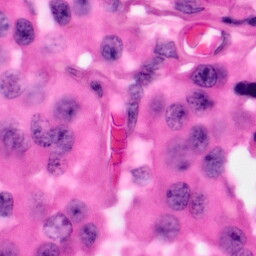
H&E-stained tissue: Pancreatic